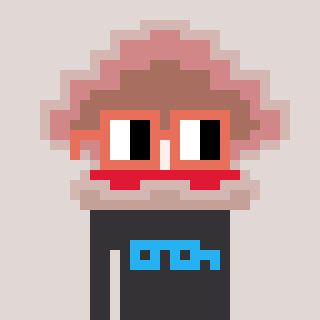
a pixel art character with square orange glasses, a oyster-shaped head and a grayscale-colored body on a warm background